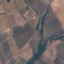
Land use / land cover: PermanentCrop